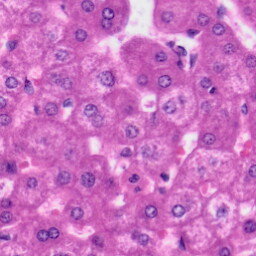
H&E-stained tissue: Liver